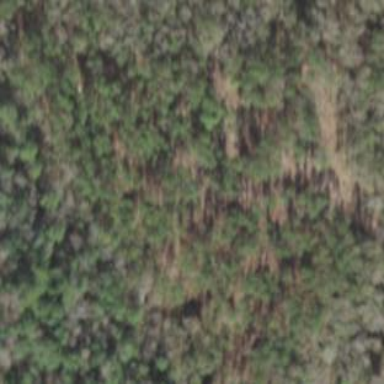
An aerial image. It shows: Forest area dominated by needle-leaved trees.